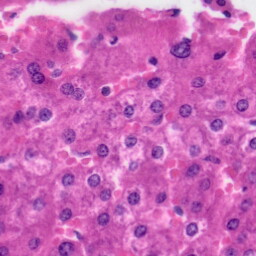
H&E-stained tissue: Liver